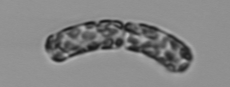
Label: Guinardia_striata